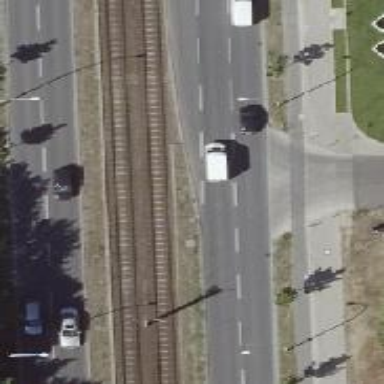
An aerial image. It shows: Secondary road with asphalt surface and lane markings.